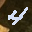
Label: 4